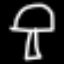
Label: mushroom